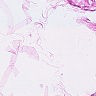
Metastatic tissue present: no